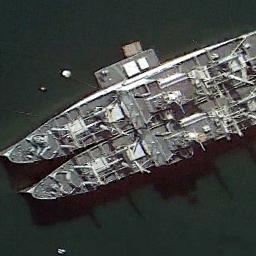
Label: ship